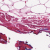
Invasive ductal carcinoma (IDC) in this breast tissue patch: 0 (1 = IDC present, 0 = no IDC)